Question: I am a newbie of C# and , and I want to use the C# class which defined in another file, but can't get it work.
Here is the 'program.cs'(and why can't I rename that file ?)
'''
using System;
namespace TestCSharp2
{
class Program
{
static void Main(string[] args)
{
Class2 class2 = new Class2();
// here the IDE will complain that cant find namespace or balabala..
class2.setValue(10);
Console.WriteLine(class2.getValue().ToString());
Console.ReadKey();
}
}
}
'''
And here is the 'Class2' that I want to use in file 'Class2.cs':
'''
namespace TestCSharp2
{
class Class2
{
int i;
public void setValue(int i)
{
this.i = i;
}
public int getValue()
{
return this.i;
}
}
}
'''
Should I '#include' or something? isn't 'use namespace' enough?

---
As some guys asked if they are , I they were, because here is the procedure how they are created:
- 'program.cs'- 'program.cs'
To be honest, I don't know if they are in / , but I guess they were.
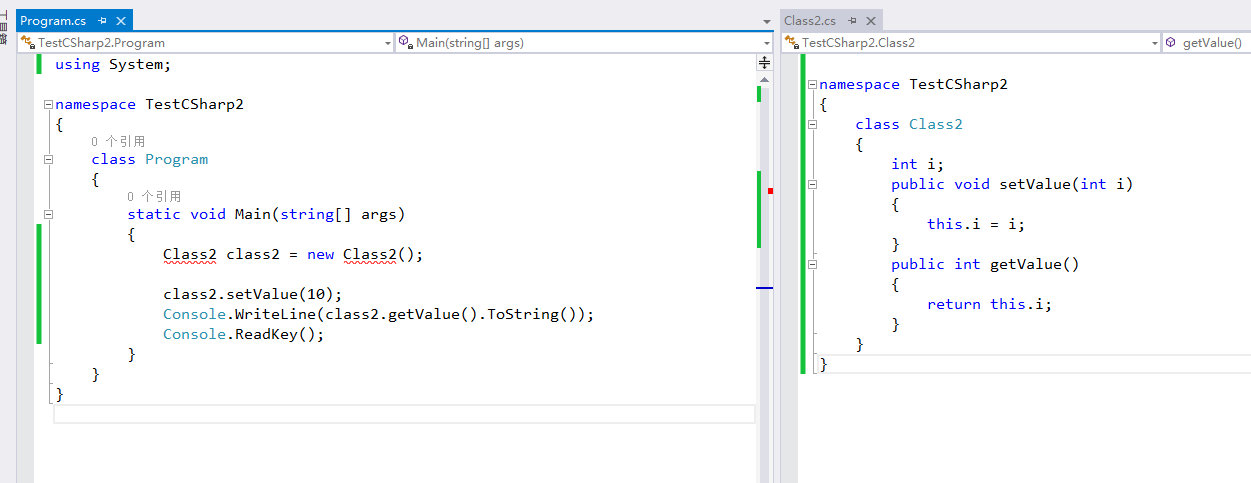
Answer: According to your explanation you haven't included your 'Class2.cs' in your project. You have just created the required Class file but haven't included that in the project.
> The Class2.cs was created with [File] -> [New] -> [File] -> [C# class] and saved in the same folder where program.cs lives.
Do the following to overcome this,
Simply 'Right click' on your project then -> [Add] - > [Existing Item...] : Select 'Class2.cs' and press OK
Problem should be solved now.
Furthermore, when adding new classes use this procedure,
'Right click' on project -> [Add] -> Select Required Item (ex - A class, Form etc.)